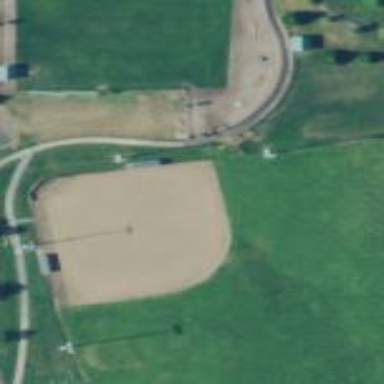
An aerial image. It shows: Baseball pitch for leisure land.